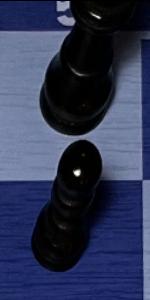
Label: Pawn_Black